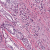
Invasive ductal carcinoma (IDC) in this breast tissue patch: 1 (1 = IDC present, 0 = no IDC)